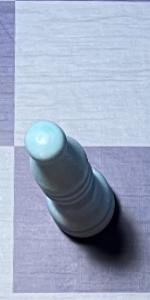
Label: Bishop_White